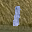
Label: 1